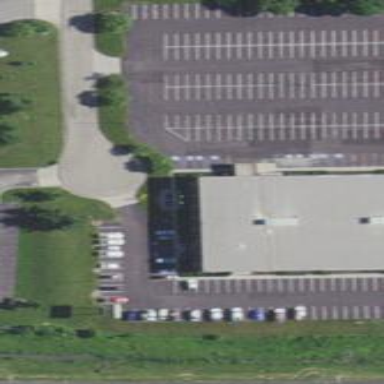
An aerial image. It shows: Office building.